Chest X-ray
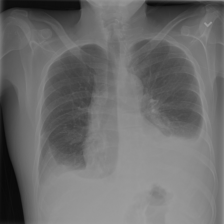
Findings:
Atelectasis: negative
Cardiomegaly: negative
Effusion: negative
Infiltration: negative
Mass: negative
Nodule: negative
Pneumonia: negative
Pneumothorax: negative
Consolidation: negative
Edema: negative
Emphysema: negative
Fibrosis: negative
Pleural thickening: negative
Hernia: negative